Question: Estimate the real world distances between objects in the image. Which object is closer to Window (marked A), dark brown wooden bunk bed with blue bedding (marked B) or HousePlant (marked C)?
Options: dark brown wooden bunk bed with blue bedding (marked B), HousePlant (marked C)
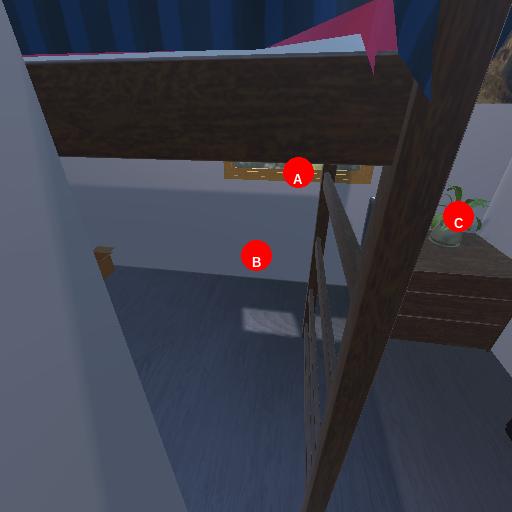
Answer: dark brown wooden bunk bed with blue bedding (marked B)